Question: Really enjoying using c9.io; one annoying issue.
I am a tab fiend and often have many tabs opening and closing (within the IDE). I tend to close these with a click of the mouse scroll wheel, a side effect of this seems to be add strange a strange character into whichever file was open at the time.
I'm not sure what it is... it appears to be some kind of space, highlighted with red and represented by a single dot.

I'm assuming this is a shortcut/keybinding of some kind.
Does anyone know:
1. What this is and what it represents?
2. How I can disable it so I can quickly nerf my tabs without fear?
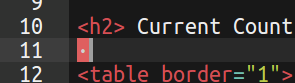
Answer: If you are using linux, this might be contents of secondary clipboard, Ace puts into it due to a bug.